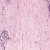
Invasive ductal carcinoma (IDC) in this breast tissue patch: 0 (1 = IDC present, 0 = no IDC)